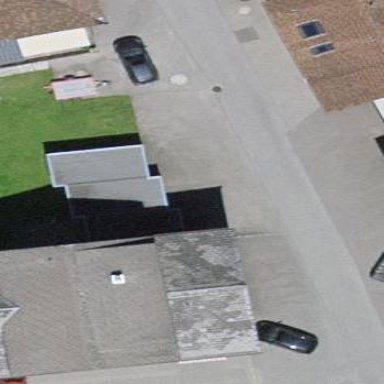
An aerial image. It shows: Group of garages.